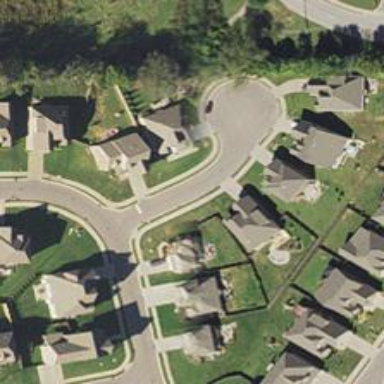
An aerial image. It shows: Residential road with asphalt surface and detached sidewalk.